Question: I'd like to be able to convert any character or string into a shape or area, so that I can draw that character in whatever size, style, effects etc. I like.
To be more specific, I'm going to draw it using parallax so that it is only clearly defined at a certain angle (which is why I can't use html or anything of that nature). I already have the parallax set up, I just need the shape.
So in short, 'public Shape convert(char c){...}'.
Alternatively if you can think of another way of achieving this, please let me know.
---
Just to give you a rough idea:

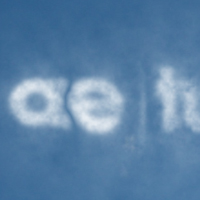
Answer: According to a <URL>:
'''
public Shape convert(char c) {
Font f = getFont();
// Optionally change font characteristics here
// f = f.deriveFont(Font.BOLD, 70);
FontRenderContext frc = getFontMetrics(f).getFontRenderContext();
GlyphVector v = f.createGlyphVector(frc, new char[] { c });
return v.getOutline();
}
'''
It might be easier to declare the method to take a String argument, as you can pass a String as the second parameter to 'createGlyphVector()' - plus this will likely be more efficient than converting each character individually if you need to do more than one.